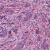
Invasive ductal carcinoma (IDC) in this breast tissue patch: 1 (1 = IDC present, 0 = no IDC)